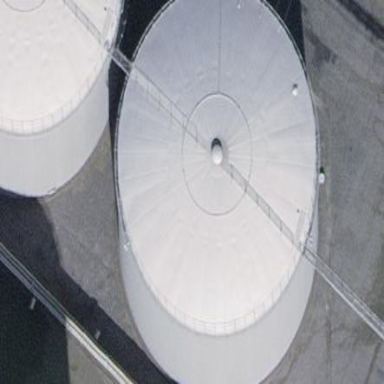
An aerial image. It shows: Building with storage tank.